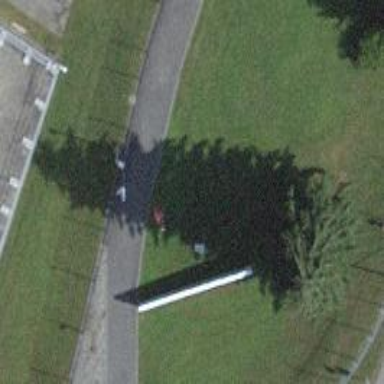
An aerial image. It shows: Flagpole structure.